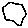
Label: hexagon